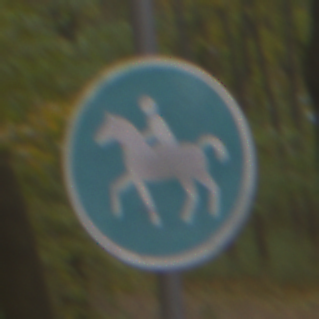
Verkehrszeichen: Reitweg
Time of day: Midday
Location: Outdoor (Nature)
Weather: Overcast
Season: NotSpecified
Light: Natural